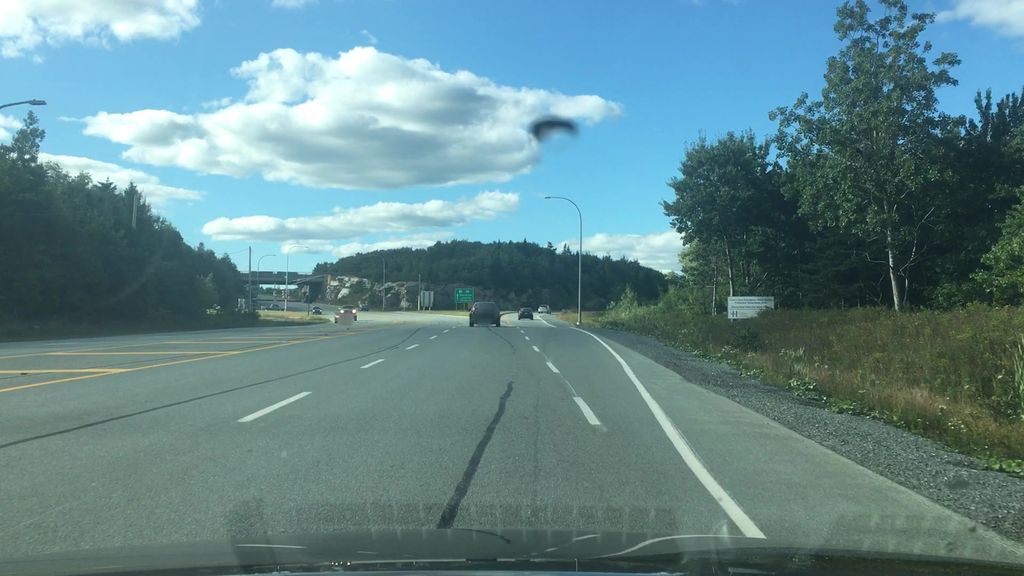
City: halifax